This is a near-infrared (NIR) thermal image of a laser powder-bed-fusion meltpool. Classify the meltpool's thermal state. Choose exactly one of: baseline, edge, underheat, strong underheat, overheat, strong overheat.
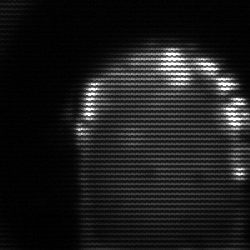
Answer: baseline